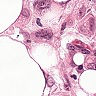
Metastatic tissue present: yes